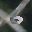
Label: 6